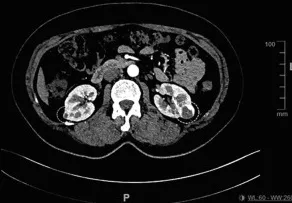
Preoperative contrast-enhanced CT scan of the kidney. (B) A mass in the right kidney and a mass in the middle pole of the left kidney.
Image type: radiology (ct)